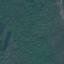
Land use / land cover class: Forest